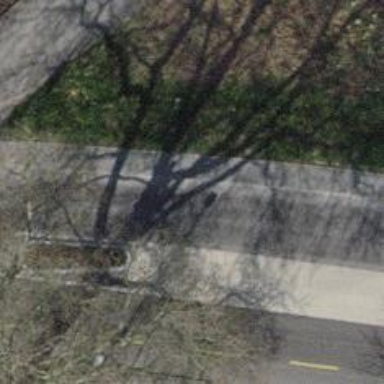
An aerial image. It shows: Asphalt sidewalk along the footway.